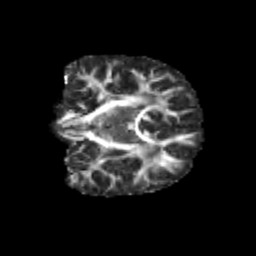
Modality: FA
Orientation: coronal
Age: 11
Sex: male
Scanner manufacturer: siemens
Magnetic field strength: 3 T
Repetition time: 3.8 s
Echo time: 0.07 s